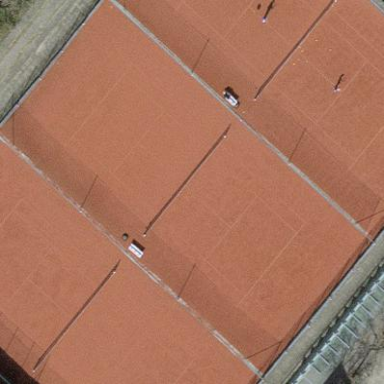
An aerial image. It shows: Tennis court on the leisure land pitch.